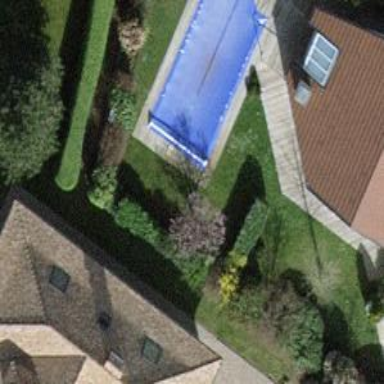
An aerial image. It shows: Swimming pool located in leisure land.